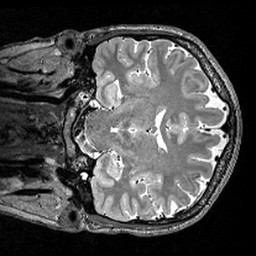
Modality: T2w
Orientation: coronal
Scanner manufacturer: siemens
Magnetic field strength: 3 T
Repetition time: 3 s
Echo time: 0.418 s